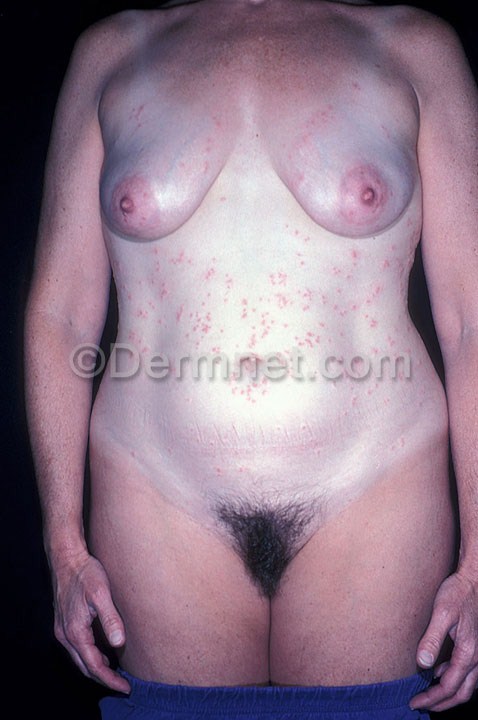
Disease: Cellulitis Impetigo and other Bacterial Infections